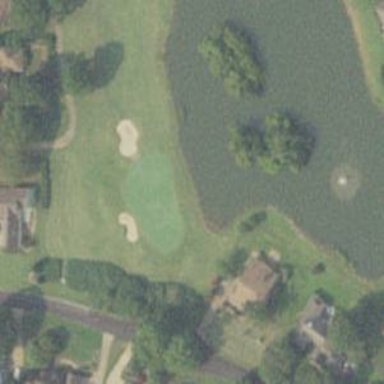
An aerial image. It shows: Golf hole.